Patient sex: M
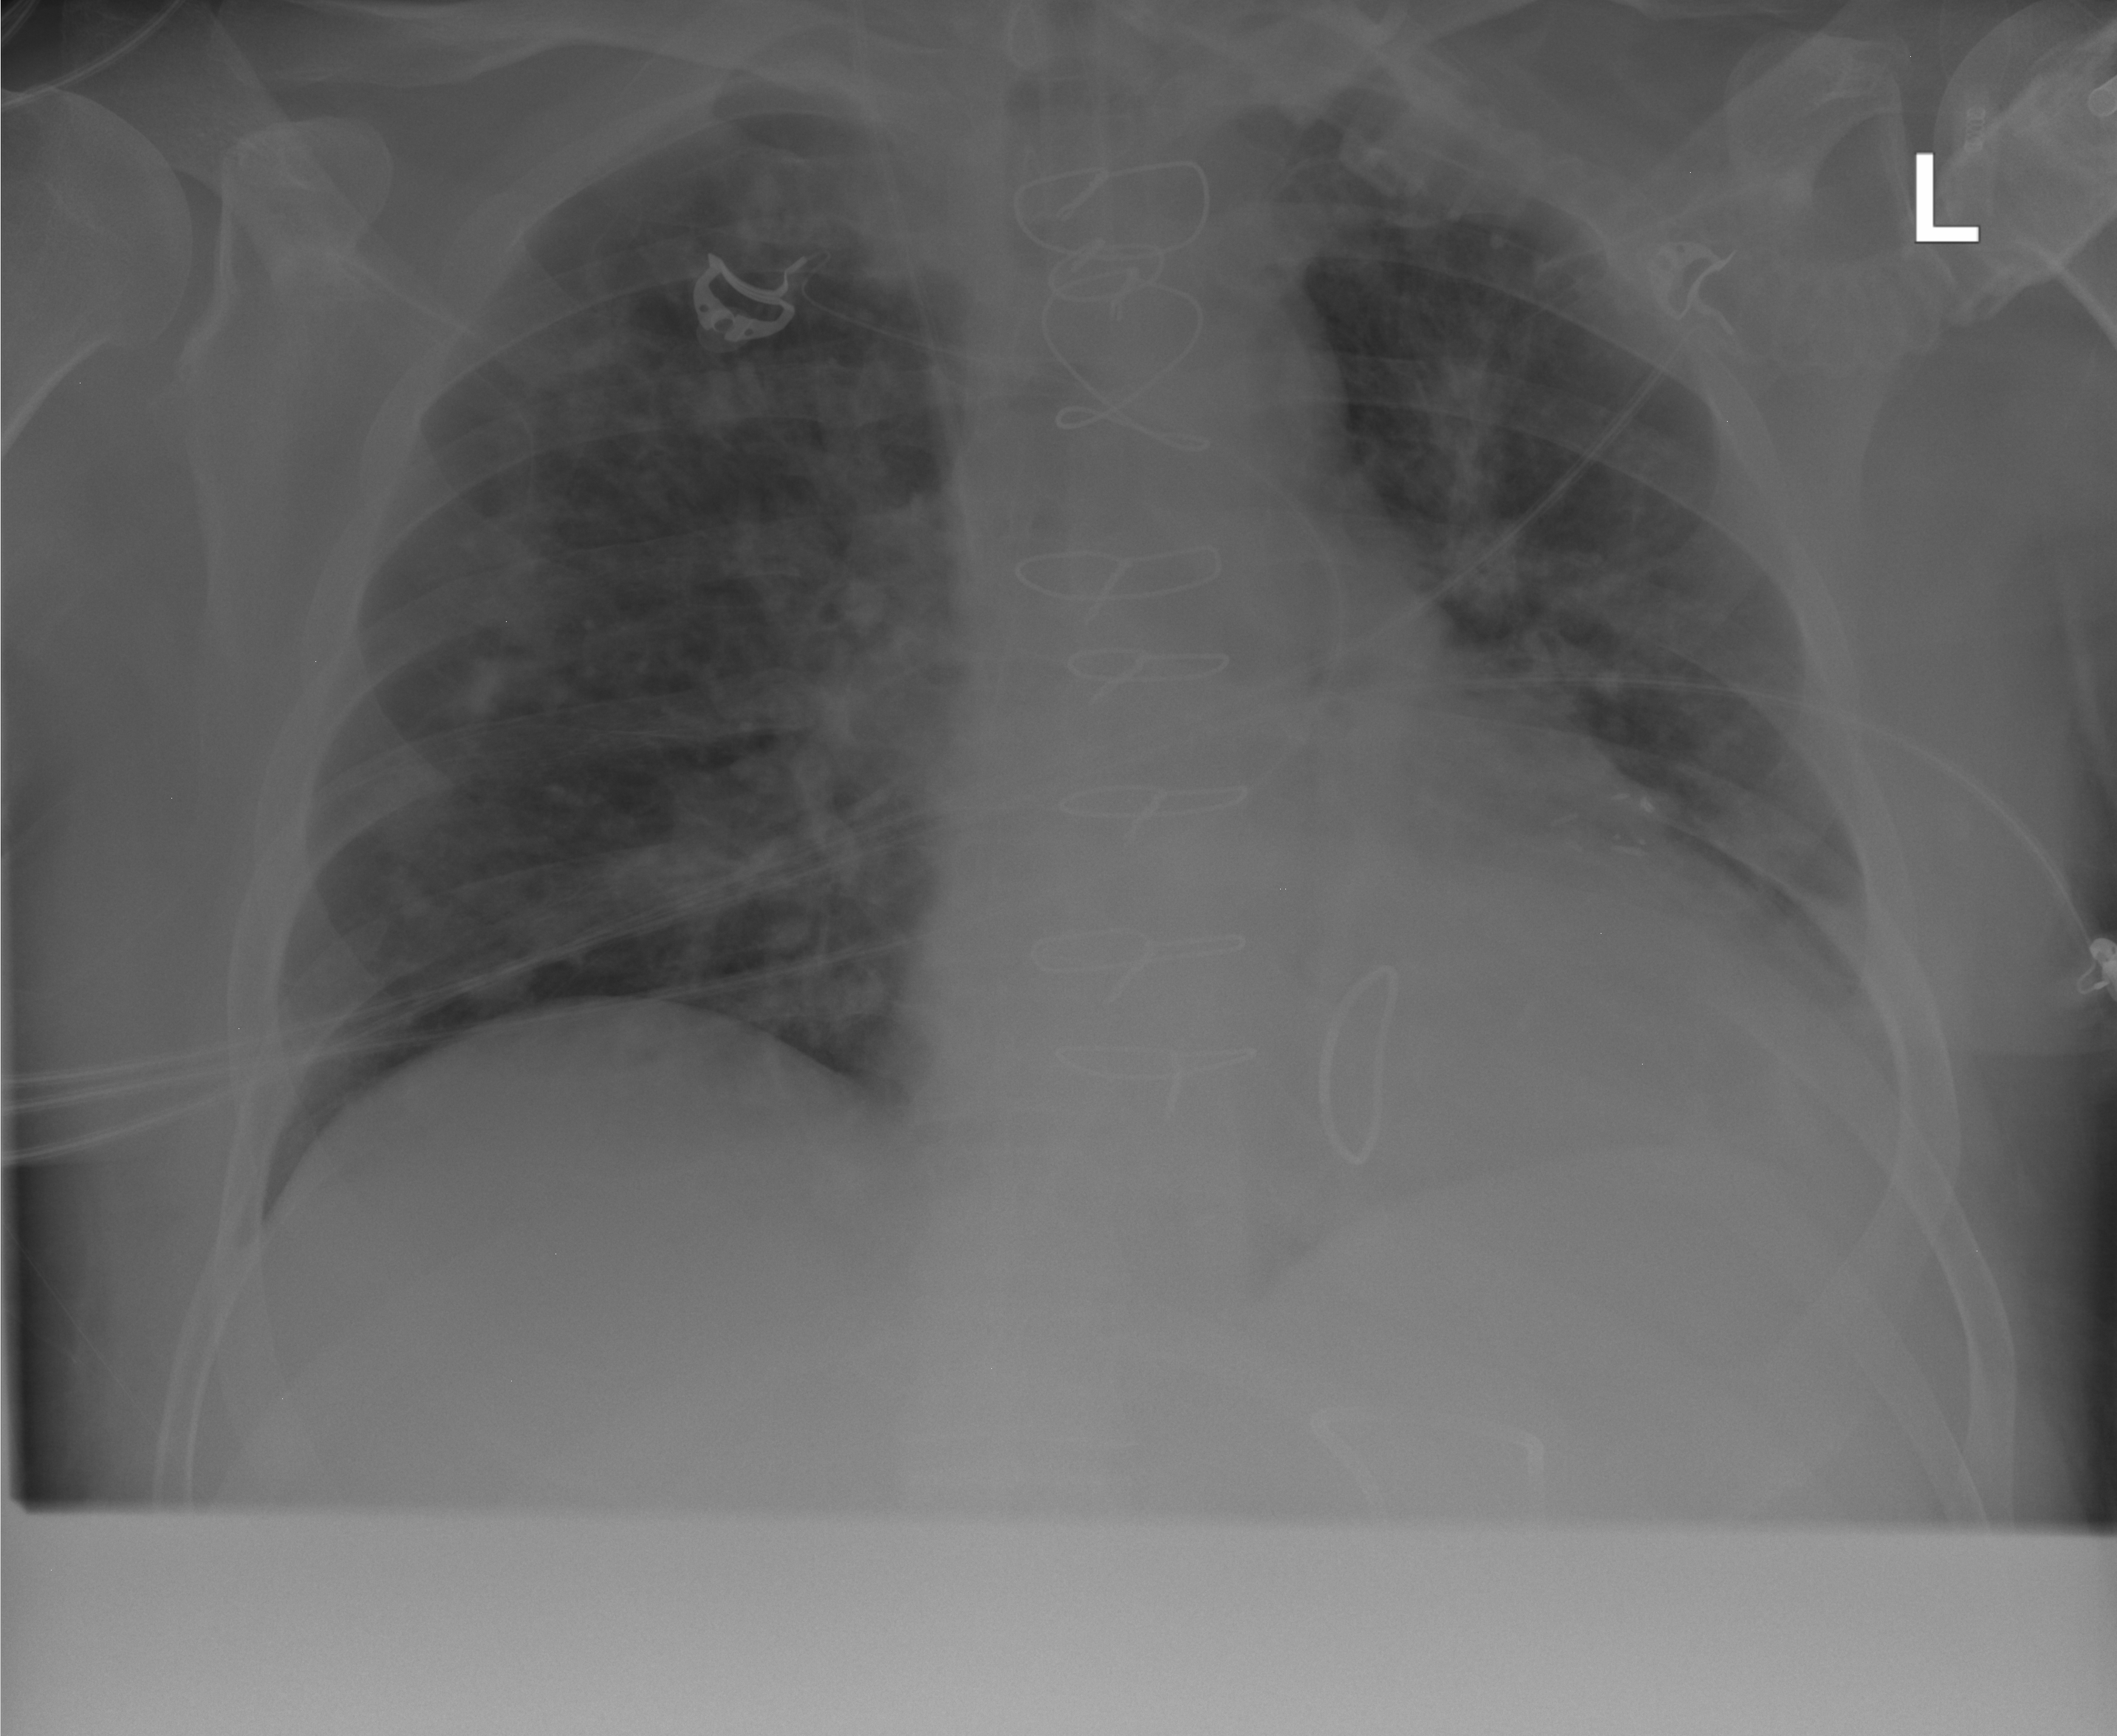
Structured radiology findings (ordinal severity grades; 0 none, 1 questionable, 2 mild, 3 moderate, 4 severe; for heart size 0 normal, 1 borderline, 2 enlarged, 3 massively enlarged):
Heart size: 2
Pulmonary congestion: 1
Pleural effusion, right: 0
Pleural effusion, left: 0
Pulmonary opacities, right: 0
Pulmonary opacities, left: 0
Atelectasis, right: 0
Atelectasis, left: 2